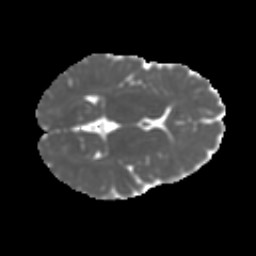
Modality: MD
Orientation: axial
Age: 11
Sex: female
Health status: ill
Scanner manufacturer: ge
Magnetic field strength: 3 T
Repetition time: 6.752 s
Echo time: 0.079 s